三年级 · 算术
用坚式计算，带※需要写出验算过程。

$112 \times 9 \quad 350 \times 3 \quad 621 \div 3 \quad ※ 364 \div 9$
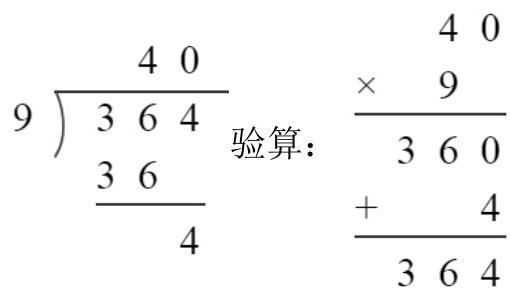
答案: $1008 ; 1050 ; 207 ; 40 \ldots . .4$; （坚式见详解）

【分析】三位数乘一位数的坚式计算: 从个位起, 用一位数依次乘三位数每一位上的数, 与哪一位上的数相乘, 乘得的结果就和那一位对齐, 当乘数末尾有 0 时, 可先不让 0 参与计算, 最后将 0 的个数补在积的末尾处即可。

三位数除以一位数的坚式计算方法: 三位数除以一位数时, 应先从最高位除起, 最高位不够除时, 就用前两位数除, 除到哪一位, 商就写到哪一位, 余下的数必须比除数小; 有余数除法的验算方法是:被除数 $=$ 商 $\times$ 除数 + 余数。

【详解】 $112 \times 9=1008 \quad 350 \times 3=1050 \quad 621 \div 3=207$

\begin{tabular}{|c|c|c|c|}
\hline & & & 207 \\
\hline 112 & 350 & $3)$ & 621 \\
\hline 9 & $\times$ & & 6 \\
\hline \begin{tabular}{llll}
1 & 0 & 0 & 0
\end{tabular} & \begin{tabular}{lll}
1050
\end{tabular} & & 21 \\
\hline
\end{tabular}
$※ 364 \div 9=40 \ldots . .4$